Question: I know very little Unity and would like to create a platform 2D game very simple, just using the basic shapes (squares, rectangles, circles, etc.).
I searched the internet and I found a more complicated tutorial of what I need.
For example, I saw <URL> but its goal is more ambitious than mine
(I have also seen other tutorials but I can't put in additional links).
I would love to create something very easy as point to understand the program basics and then try to put something more complicated made by me.
Does anyone have any advice for me?
This is what I imagine as the first level, is really simple (and ugly):

I do not know where to start, I don't think it makes sense to start with something complicated then do not understand anything and copy only.
Preferable from something simple and complicate the work as I become more practical, am I right?
I add that I know Java and a bit of JavaScript.
---
I followed the tutorial of Fredrik and this is what I <URL>.
Reading the code, I see this:
'''
if(col.tag == "Coin") {
coins++;
Destroy(col.gameObject); // remove the coin
}
'''
So when the player collides to the coin, the coin should not be destroyed? But in my case is not like that..
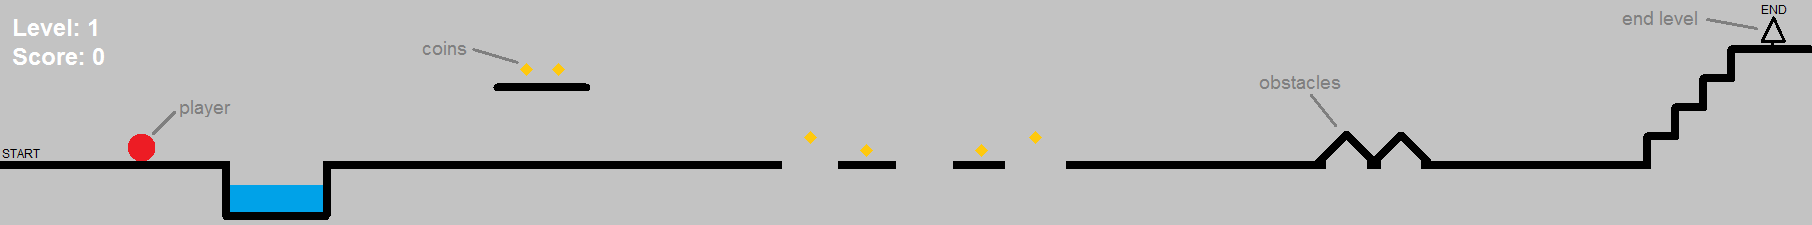
Answer: This is not exactly the right forum for this question, but I'm in the mood for answering so I will. I hope it can help you, even if it gets flagged, hehe.
So for your simple 2D platformer you need:
- - - -
-
-
Create a new 2D project through the Unity launched. .
- First, lets create our . GameObjects are every Object in the game and are created by rightclicking in the hierarchy (where your main camera is, for default) and click "Create Empty". But since this is a 2D game, we're gonna want every object to be a Sprite; an image. So instead of clicking "Create Empty", . This will be our Player. Right now the player doesn't look like anything, since there is no image to represent it. Change this by dragging an image of your choice to somewhere in your unity assets folder and then drag that imported image to the sprite field on the sprite. Like this: <URL>
Your player should now look something like this <URL>
-
This is a C#-script which I recommend you use. It's very similar to java and easy to pick up. Most of it is unity-specific anyway:
'''
using UnityEngine;
public class Test : MonoBehaviour {
float speed = 3f;
Rigidbody2D rb;
int coins = 0;
Vector3 startingPosition; // If we hit a spike we will teleport player to starting position.
void Start()
{
rb = GetComponent<Rigidbody2D>(); // Get the rigidbody component added to the object and store it in rb
startingPosition = transform.position;
}
void Update()
{
var input = Input.GetAxis("Horizontal"); // This will give us left and right movement (from -1 to 1).
var movement = input * speed;
rb.velocity = new Vector3(movement, rb.velocity.y, 0);
if (Input.GetKeyDown(KeyCode.Space))
{
rb.AddForce(new Vector3(0, 100, 0)); // Adds 100 force straight up, might need tweaking on that number
}
}
void OnTriggerEnter2D(Collider2D col) // col is the trigger object we collided with
{
if (col.tag == "Coin")
{
coins++;
Destroy(col.gameObject); // remove the coin
}
else if (col.tag == "Water")
{
// Death? Reload Scene? Teleport to start:
transform.position = startingPosition;
}
else if (col.tag == "Spike")
{
// Death? Reload Scene? Teleport to start:
transform.position = startingPosition;
}
else if (col.tag == "End")
{
// Load next level? Heres how you get this level's scene number, add 1 to it and load that scene:
// SceneManager.LoadScene(SceneManager.GetActiveScene().buildIndex + 1);
}
}
}
'''
Next, lets create our level objects.
- Right click in the hierachy and click . This will act like a folder to all our level objects, to keep it tidy. Right click on this newly created empty game object and click "2D Object -> Sprite" and name this "Floor" (or whatever). If you want to see it, give it a sprite like we did with the player! (gif again: <URL>. And we will use the Tag name to identify what kind of an object it is in our OnTriggerEnter2D method in the player.
Repeat the coin step for most of the other objects you want. We identify them and handle the action we want with
'''
void OnTriggerEnter2D(Collider2D col)
{
if (col.tag == "Coin")
{
coins++;
Destroy(col.gameObject);
}
else if (col.tag == "Water")
{
transform.position = startingPosition;
}
else if (col.tag == "Spike")
{
// Death? Reload Scene? Teleport to start:
transform.position = startingPosition;
}
else if (col.tag == "End")
{
SceneManager.LoadScene(SceneManager.GetActiveScene().buildIndex + 1);
}
/*
*
* Keep adding objects to collide with here!
*
*/
}
'''
This is a basic example of how you what you asked. More in depth of things to know... Further important information would be...
Every object has as Transform which contains the Object's Position, Rotation and Scale. Modify these (in script: transform.position, transform.rotation, transform.localScale) to modify... well, the said properties.
To get a component in the code you need to use GetComponent(); where Component is the Component you want, like we did in our Player-script with 'rb = GetComponent<Rigidbody>();'.
Now do this example, expand it, google "Unity how to ..." if you need help with anything or ask here if you can't get it to work.
Happy Unitying! Oh and ask away if you've got questions on my answer.